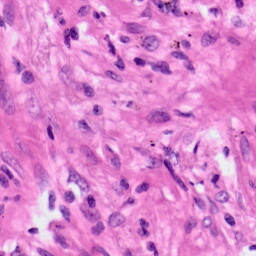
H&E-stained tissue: Lung